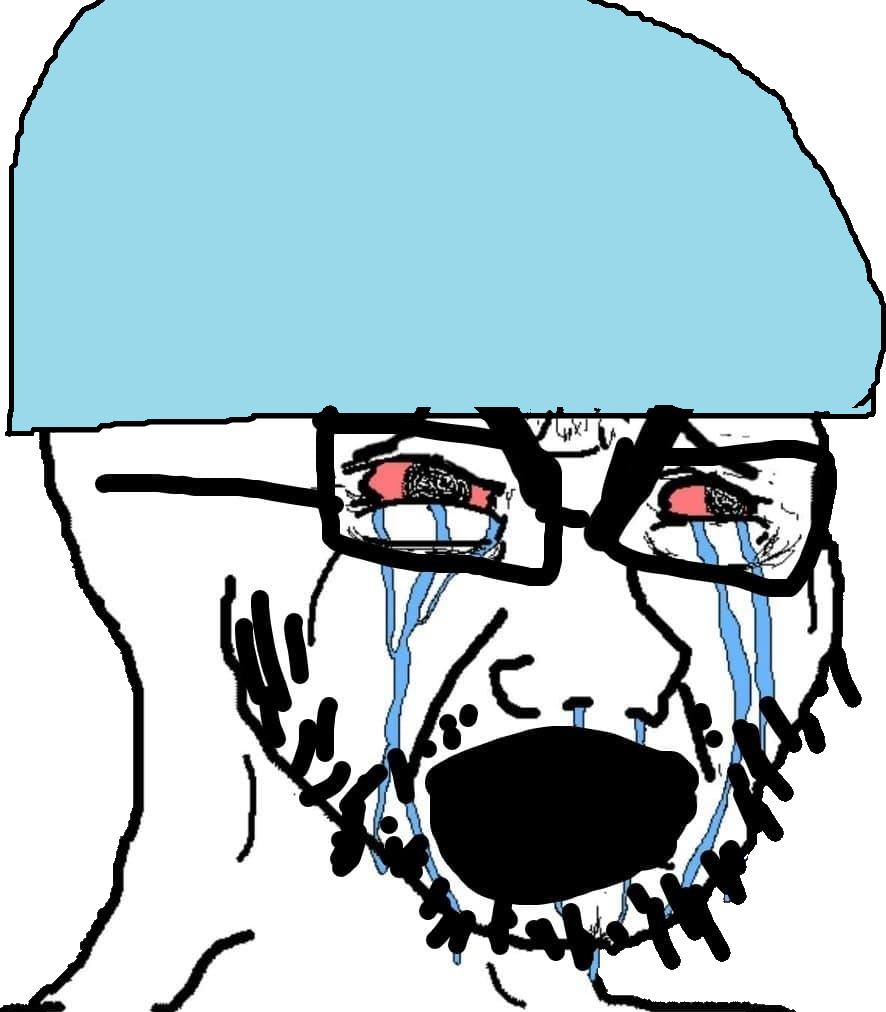
Label: 5_Soyjak